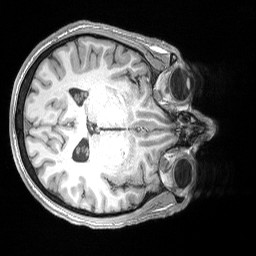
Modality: T1w
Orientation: axial
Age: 37
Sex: male
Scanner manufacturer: siemens
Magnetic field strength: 3 T
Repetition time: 2.53 s
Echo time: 0.00164 s